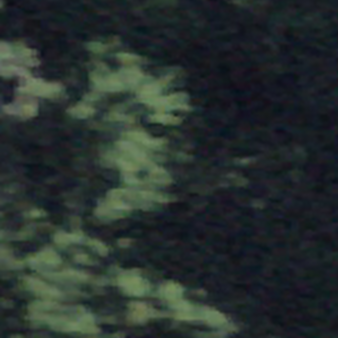
Label: other